Question: I would like to test our old iPad App in new Xcode6-beta6's Resizable iPad simulator i.e. with iPhone 6 1334 x 750 display or with iPhone 6 Plus 1920 x 1080 display sizes, but I am just not able to set the 'Height', 'Width' textfields on the bottom. Keyborard comes up, but simulator always reset my values with defaults. What can be the reason?

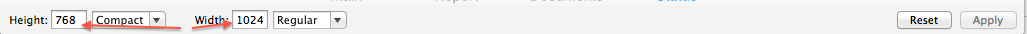
Answer: You need to download the Xcode 6 GM version and you will get both iPhone 6 and iPhone 6 Plus option to the iOS Simulator: